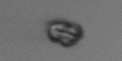
Label: Dinophyceae